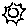
Label: sun